Field crop: maize
Growth stage: 2
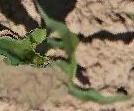
Species: maize